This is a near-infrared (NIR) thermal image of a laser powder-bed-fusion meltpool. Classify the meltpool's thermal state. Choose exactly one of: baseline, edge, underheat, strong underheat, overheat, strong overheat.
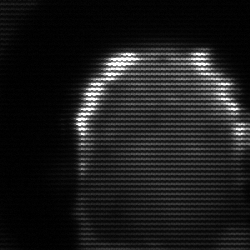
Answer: baseline